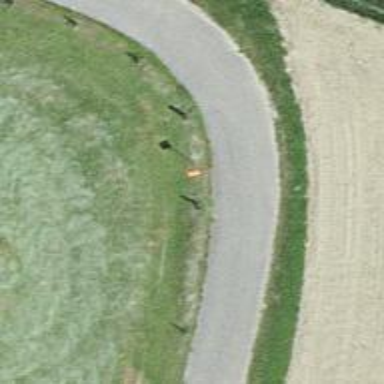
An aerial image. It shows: Pole with roof cover.